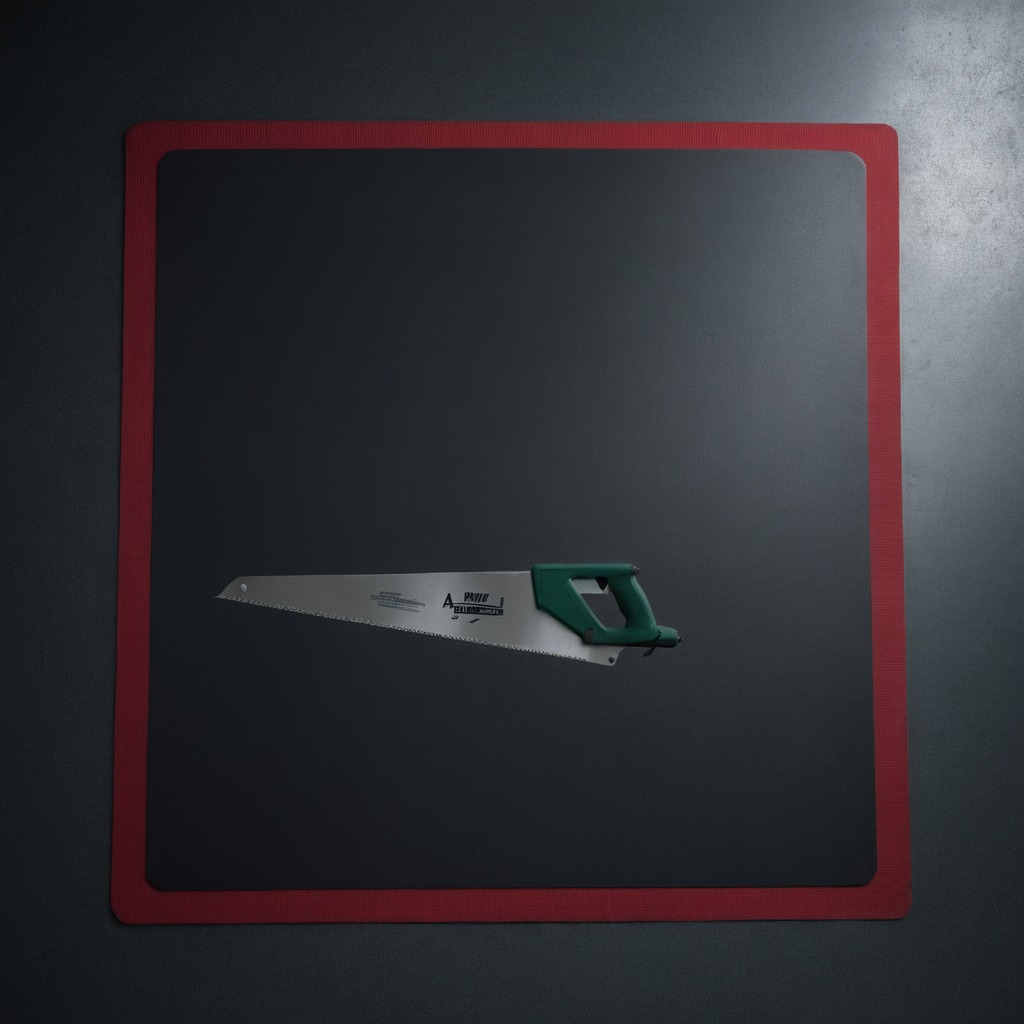
A metal saw lies on the granite tabletop.